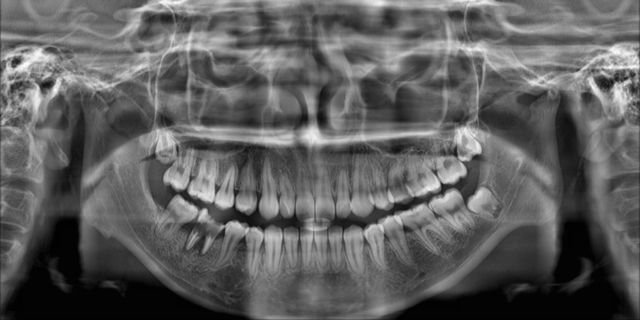
adult